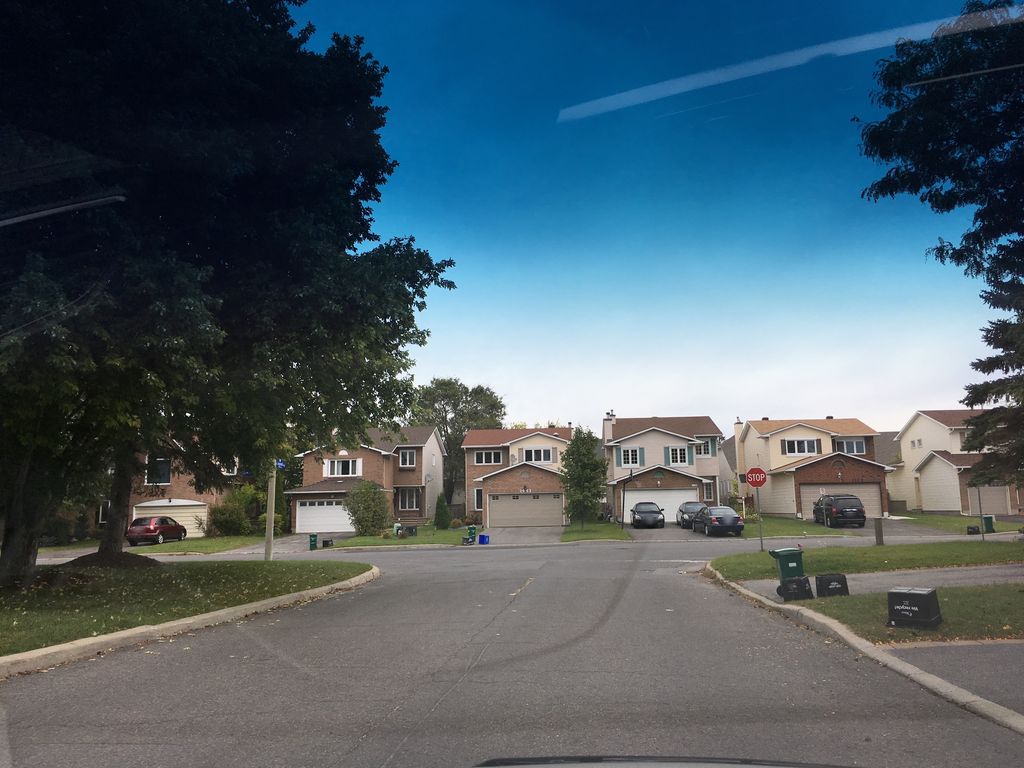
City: ottawa-gatineau